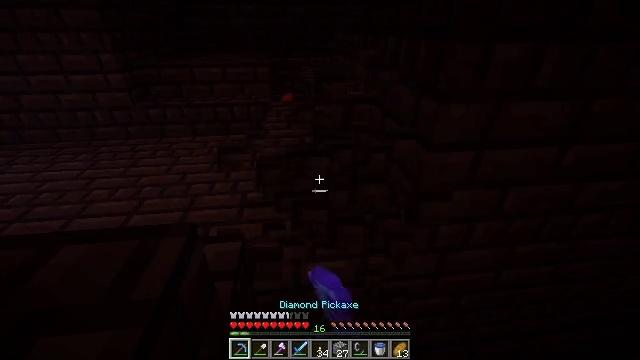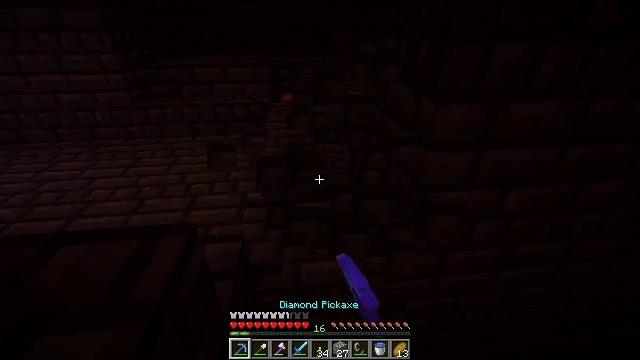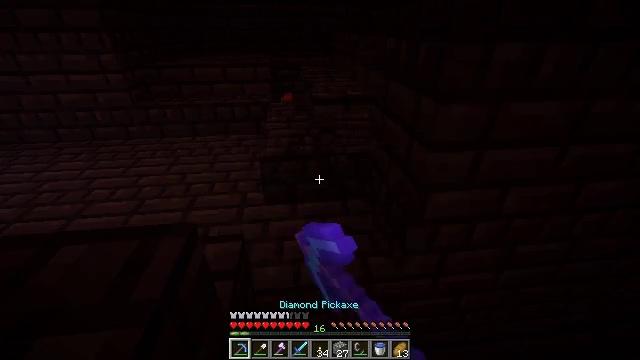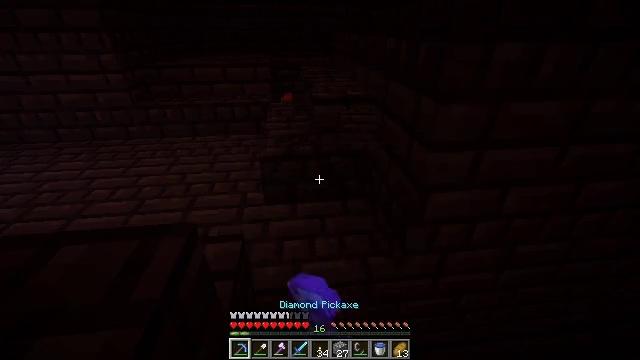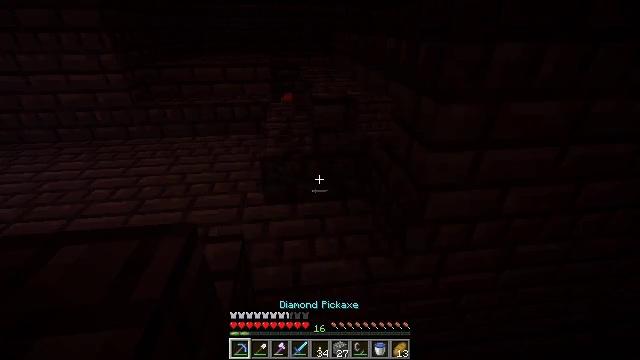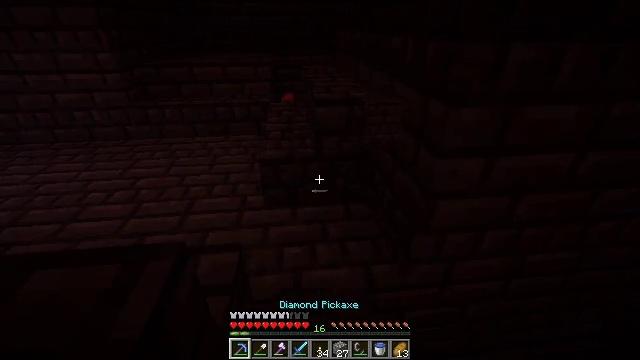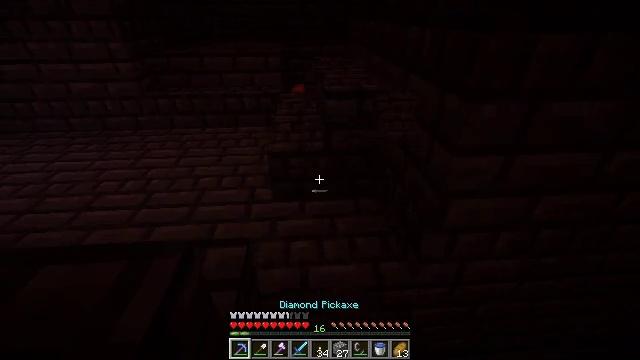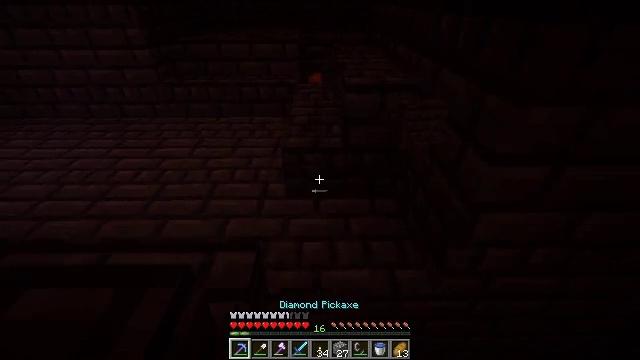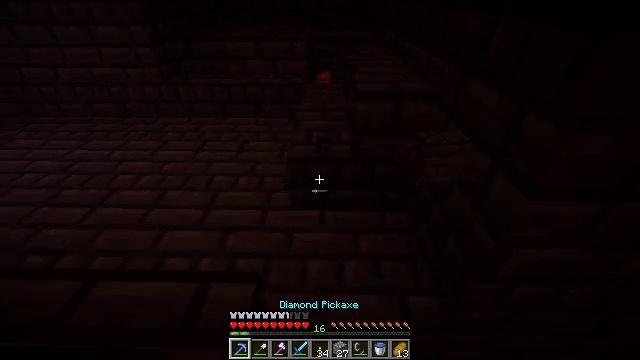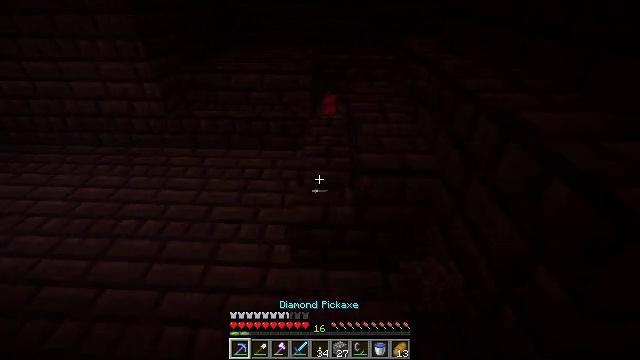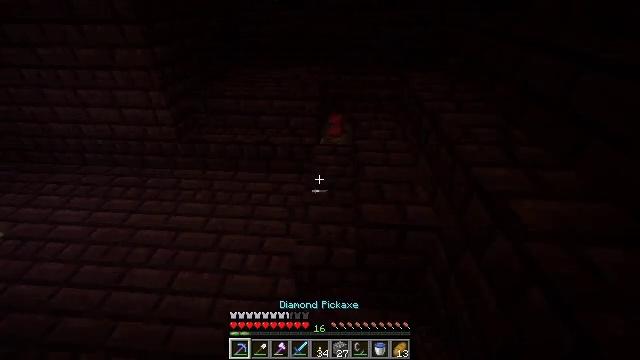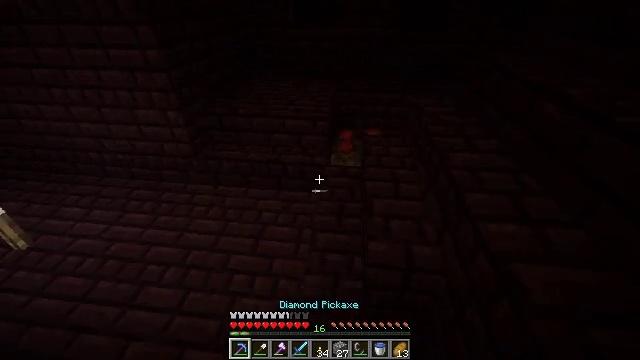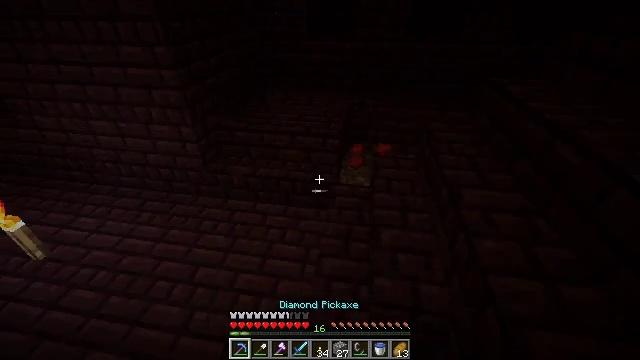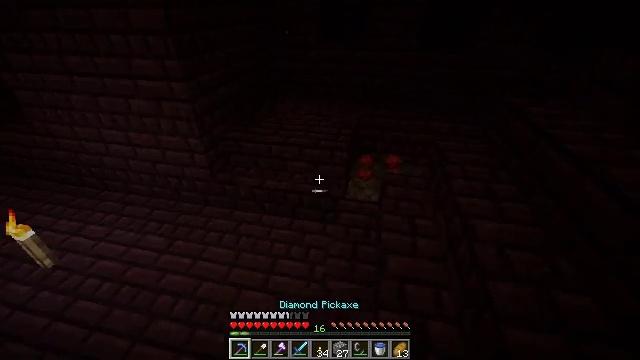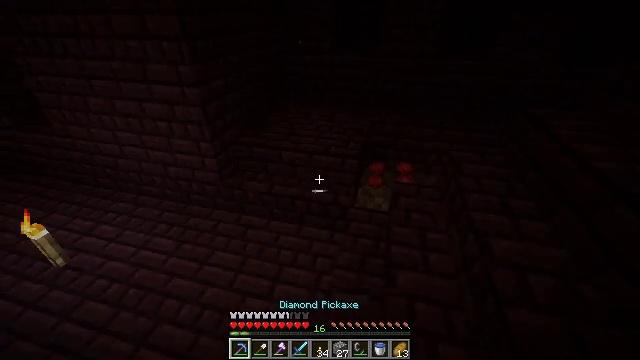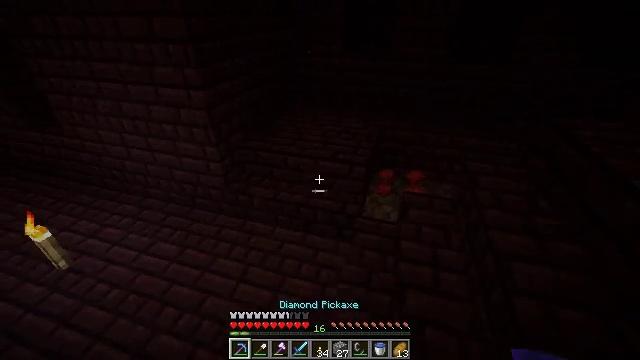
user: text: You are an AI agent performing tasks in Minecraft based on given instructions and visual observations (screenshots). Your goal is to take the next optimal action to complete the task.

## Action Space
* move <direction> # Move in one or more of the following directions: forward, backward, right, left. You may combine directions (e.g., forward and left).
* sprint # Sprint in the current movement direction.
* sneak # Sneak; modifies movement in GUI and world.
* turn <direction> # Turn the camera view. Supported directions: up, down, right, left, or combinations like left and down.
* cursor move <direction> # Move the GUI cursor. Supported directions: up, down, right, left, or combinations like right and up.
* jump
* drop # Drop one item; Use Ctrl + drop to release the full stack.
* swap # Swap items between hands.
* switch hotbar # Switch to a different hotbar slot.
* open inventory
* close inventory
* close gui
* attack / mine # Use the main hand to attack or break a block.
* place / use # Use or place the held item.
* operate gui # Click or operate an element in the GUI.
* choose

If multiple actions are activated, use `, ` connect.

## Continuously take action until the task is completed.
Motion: motion action
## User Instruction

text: Harvest nether wart in the Nether.
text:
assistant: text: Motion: attack / mine
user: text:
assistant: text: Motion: attack / mine
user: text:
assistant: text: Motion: attack / mine
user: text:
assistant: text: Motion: no_op
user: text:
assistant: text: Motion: move forward
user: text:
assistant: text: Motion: move forward, turn left and down
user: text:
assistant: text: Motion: move forward, turn left and down
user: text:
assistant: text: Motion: move forward, turn left
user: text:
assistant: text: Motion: move forward, turn left, jump
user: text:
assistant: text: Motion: move forward, turn left, jump
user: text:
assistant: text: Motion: move forward, turn left, jump
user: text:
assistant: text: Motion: move forward, turn left, jump
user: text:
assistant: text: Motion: move forward, turn left, jump
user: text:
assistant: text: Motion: move forward, turn left
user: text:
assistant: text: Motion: move forward, turn left
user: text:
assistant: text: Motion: move forward
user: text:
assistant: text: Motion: move forward
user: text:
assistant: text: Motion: move forward
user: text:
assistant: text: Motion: move forward
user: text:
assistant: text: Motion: move forward
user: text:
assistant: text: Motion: move forward, turn right
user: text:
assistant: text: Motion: move forward, turn right and up
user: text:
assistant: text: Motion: move forward, turn right
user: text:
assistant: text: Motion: move forward, turn right
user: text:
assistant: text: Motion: move forward, turn right and down
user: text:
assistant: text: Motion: move forward, turn right
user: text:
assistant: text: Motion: move forward
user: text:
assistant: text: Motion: move forward, turn down
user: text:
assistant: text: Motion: move forward, turn right and down
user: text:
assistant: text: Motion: move forward, turn right and down